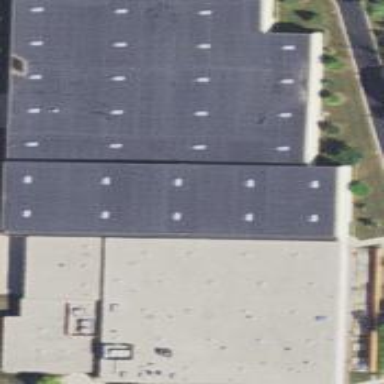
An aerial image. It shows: Commercial building.